Question: I am trying to run my simulink file it was working fine at the university but now when i copied those files to my own computer , I am getting the following error

and pwd command gives me the same library
> > pwd
ans =
C:\Program Files\MATLAB\R2013ain\MATLAB_WORK\TU4 u4
I cannot figure out whats wrong
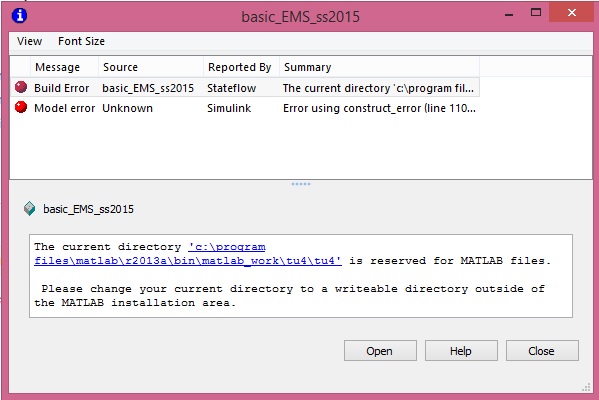
Answer: Don't put your MATLAB_WORK directory under MATLAB's binary directory. Put in your Documents area under your user account. There are a few reasons for this:
1. If you're using backups, your user account is backed up. Program files are not.
2. MATLAB pre-parses its own toolbox files for faster startup. But this means that it many cases it doesn't detect changes in M-files in its own toolboxes.
3. MATLAB is telling you to